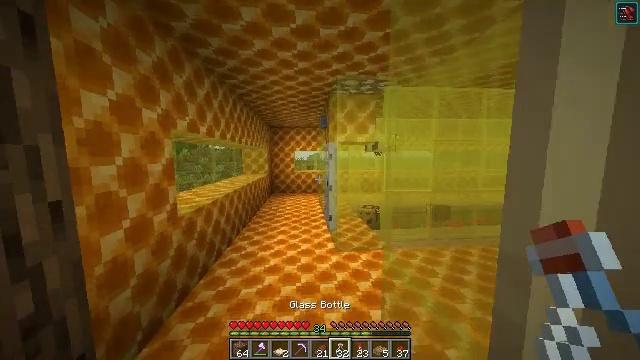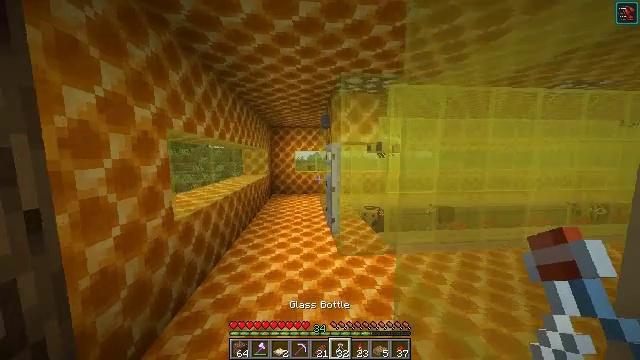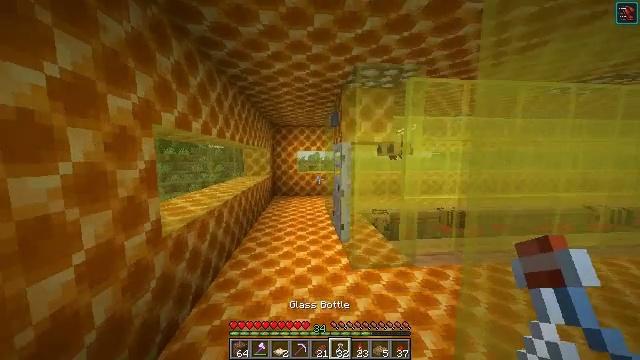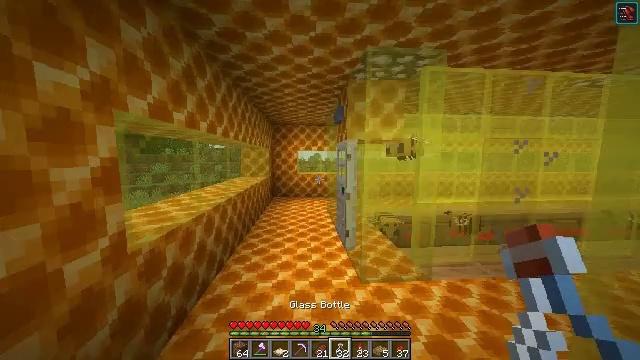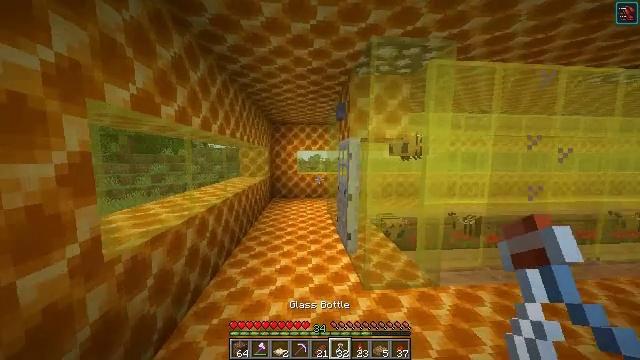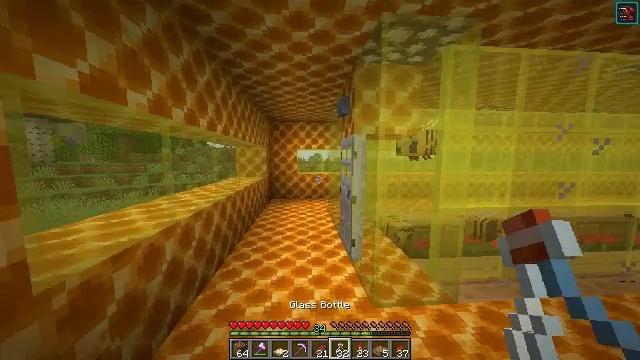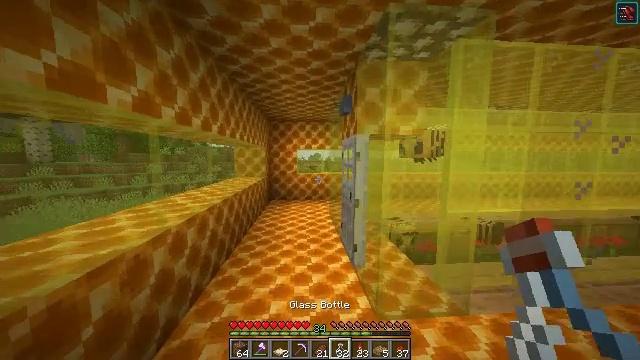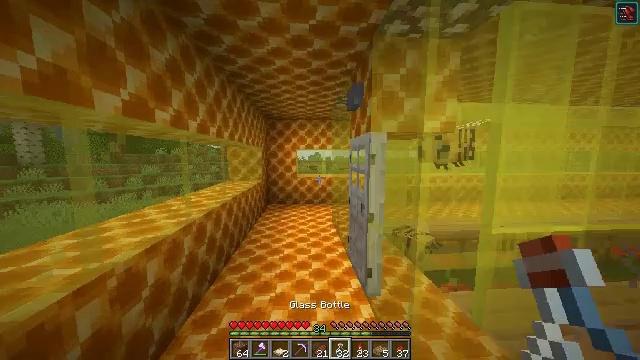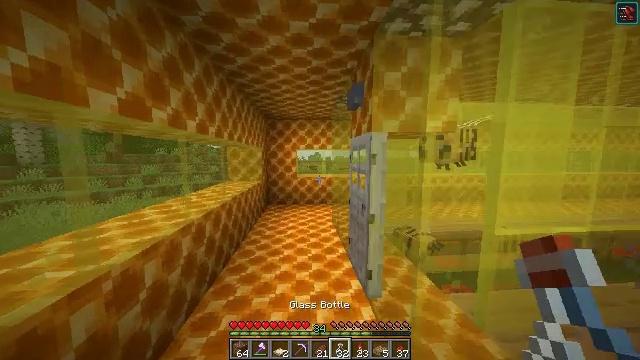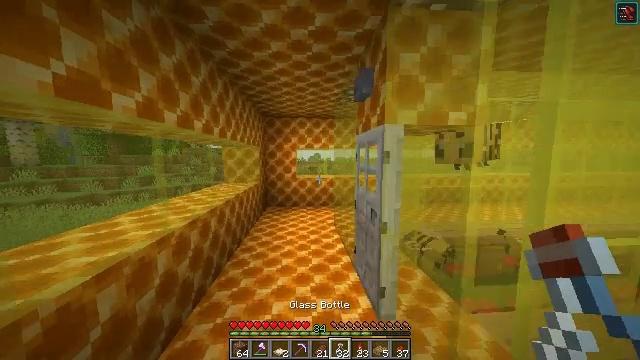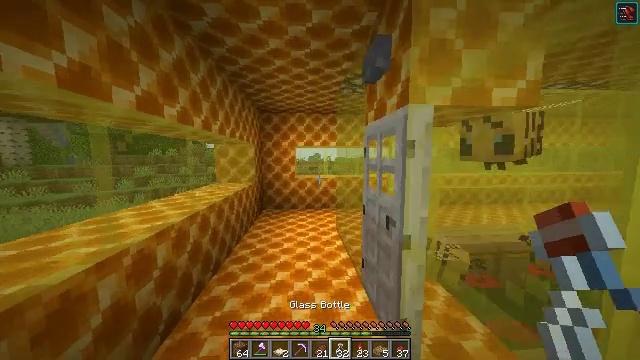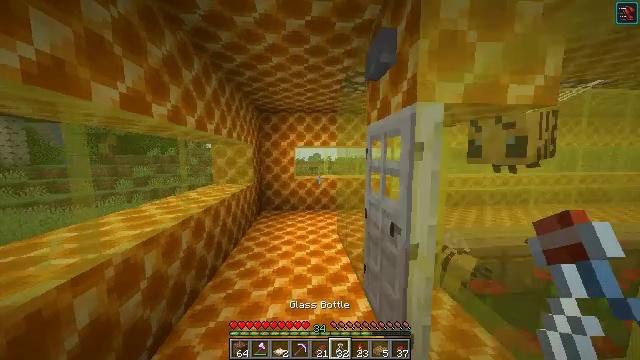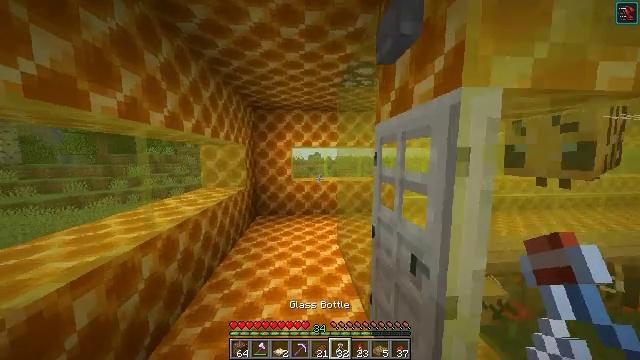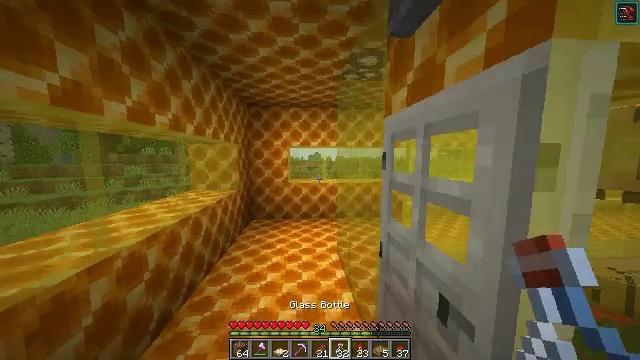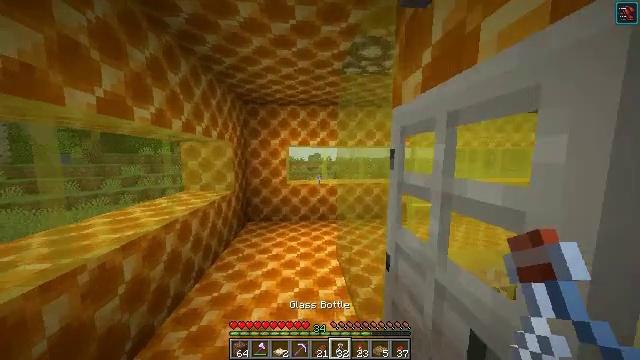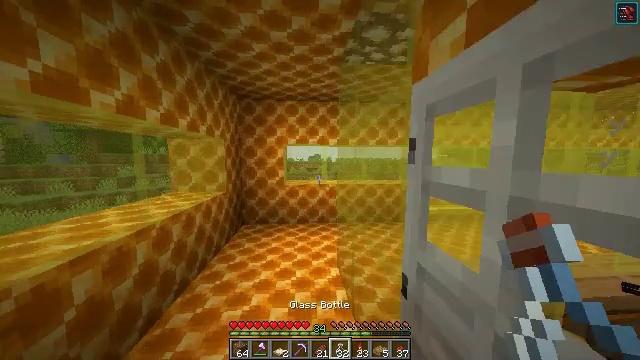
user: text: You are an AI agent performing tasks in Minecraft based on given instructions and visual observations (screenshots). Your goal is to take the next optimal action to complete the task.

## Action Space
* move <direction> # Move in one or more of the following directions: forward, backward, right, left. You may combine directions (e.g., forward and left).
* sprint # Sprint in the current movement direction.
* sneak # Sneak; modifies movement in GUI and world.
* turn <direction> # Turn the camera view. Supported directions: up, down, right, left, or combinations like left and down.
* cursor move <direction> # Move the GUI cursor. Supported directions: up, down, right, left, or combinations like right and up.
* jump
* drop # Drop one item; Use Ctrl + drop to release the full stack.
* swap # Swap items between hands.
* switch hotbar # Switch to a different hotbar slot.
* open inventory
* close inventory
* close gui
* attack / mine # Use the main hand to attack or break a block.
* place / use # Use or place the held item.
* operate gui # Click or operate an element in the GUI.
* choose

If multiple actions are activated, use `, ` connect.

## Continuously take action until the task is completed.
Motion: motion action
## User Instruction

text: Combine honey bottles to make a honey block.
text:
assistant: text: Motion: move forward and move left
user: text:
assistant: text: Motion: move forward
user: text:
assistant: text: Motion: move forward
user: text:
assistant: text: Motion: move forward
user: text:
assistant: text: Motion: move forward
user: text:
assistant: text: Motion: move forward
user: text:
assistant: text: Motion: move forward
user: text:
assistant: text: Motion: move forward
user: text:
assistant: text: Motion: move forward
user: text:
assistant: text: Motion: move forward
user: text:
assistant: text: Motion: move forward
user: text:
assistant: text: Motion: move forward
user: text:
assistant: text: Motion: move forward
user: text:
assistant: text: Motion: move forward
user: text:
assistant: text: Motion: move forward
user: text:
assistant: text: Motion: move forward
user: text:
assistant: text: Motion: move forward
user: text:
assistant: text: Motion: move forward
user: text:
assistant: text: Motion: move forward
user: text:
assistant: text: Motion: no_op
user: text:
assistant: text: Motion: no_op
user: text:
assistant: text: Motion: no_op
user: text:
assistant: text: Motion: no_op
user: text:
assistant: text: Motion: turn right and down
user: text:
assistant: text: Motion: turn right and down
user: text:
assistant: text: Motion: move forward and move left, turn right and down
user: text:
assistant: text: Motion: move forward and move left, turn right and down
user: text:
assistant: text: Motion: move forward and move left, turn right and down
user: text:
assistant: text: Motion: move forward and move left, turn right and down
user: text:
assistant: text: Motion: move forward and move left, turn right